Aerial crown-view tile of a tropical tree (Barro Colorado Island, Panama), acquired 20250915:
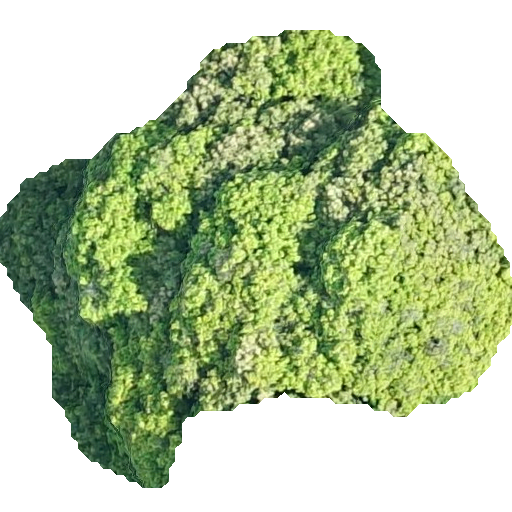
Species: Prioria copaifera
GBIF accepted scientific name: Prioria copaifera
Crown area: 211.809 m²